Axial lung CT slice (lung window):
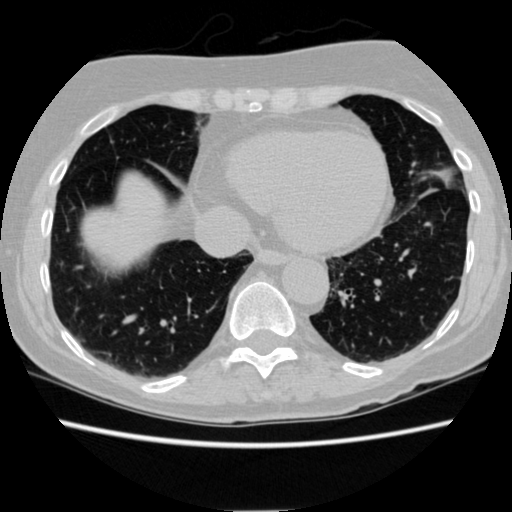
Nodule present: no